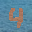
Label: 4